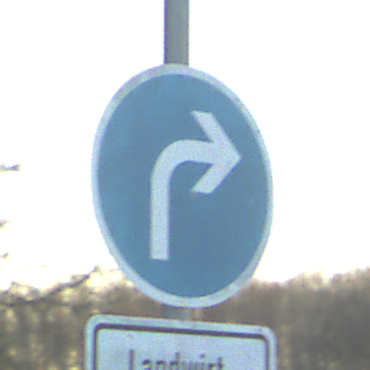
Verkehrszeichen: VorgeschriebeneFahrtrichtungRechts
Zusatzzeichen unten: BesondereFahrzeugeUndTransportgueter6
Umgebung: Outdoor, Nature
Tageszeit: SunriseSunset
Wetter: Clear
Licht: Natural
Jahreszeit: Winter
Kontrast: LowContrast